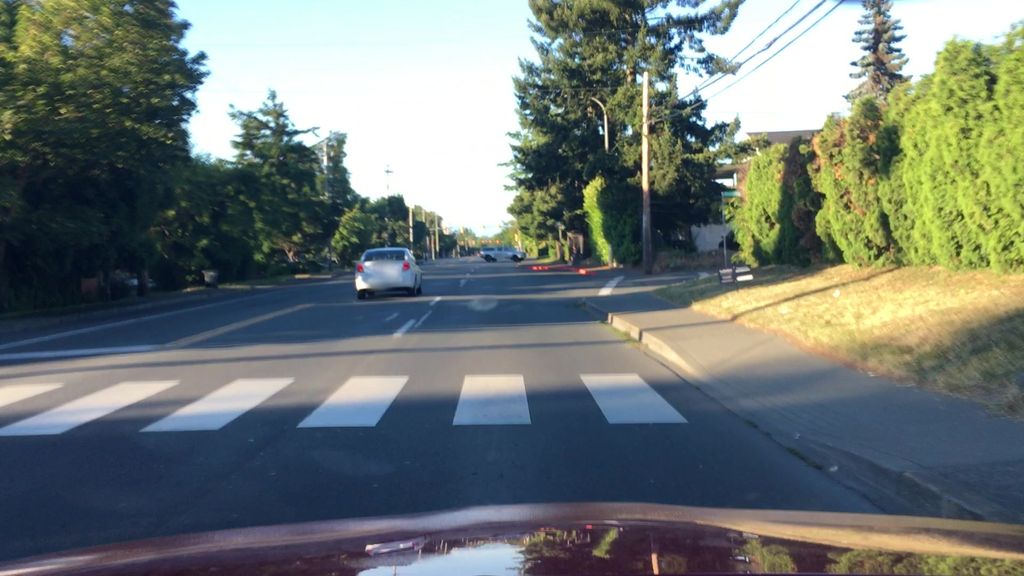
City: victoria